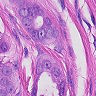
Metastatic tissue present: yes